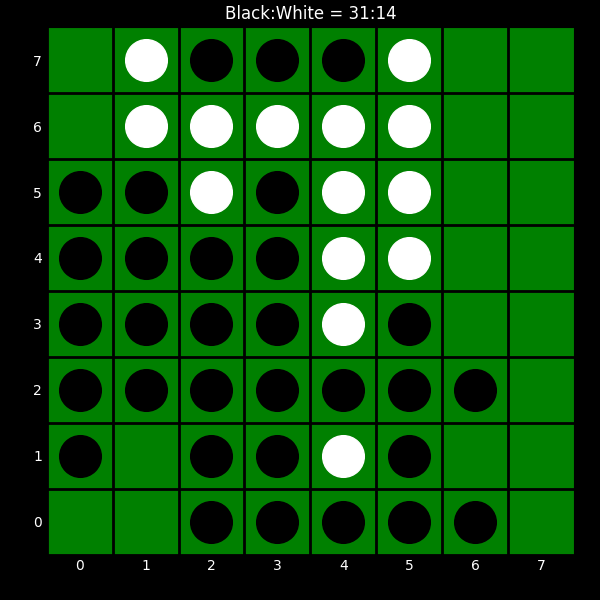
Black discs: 31
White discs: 14